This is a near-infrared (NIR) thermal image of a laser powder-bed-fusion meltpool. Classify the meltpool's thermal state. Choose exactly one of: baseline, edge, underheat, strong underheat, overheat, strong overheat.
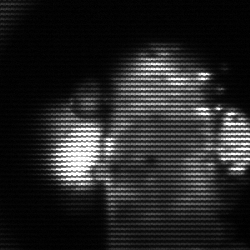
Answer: strong underheat